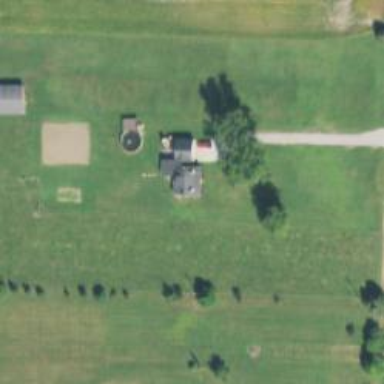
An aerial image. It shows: Driveway.